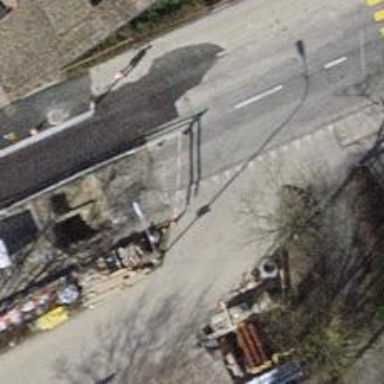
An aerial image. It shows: Unmarked crossing with traffic calming table on the road.